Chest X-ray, PA view. Patient: 43 years old, sex F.
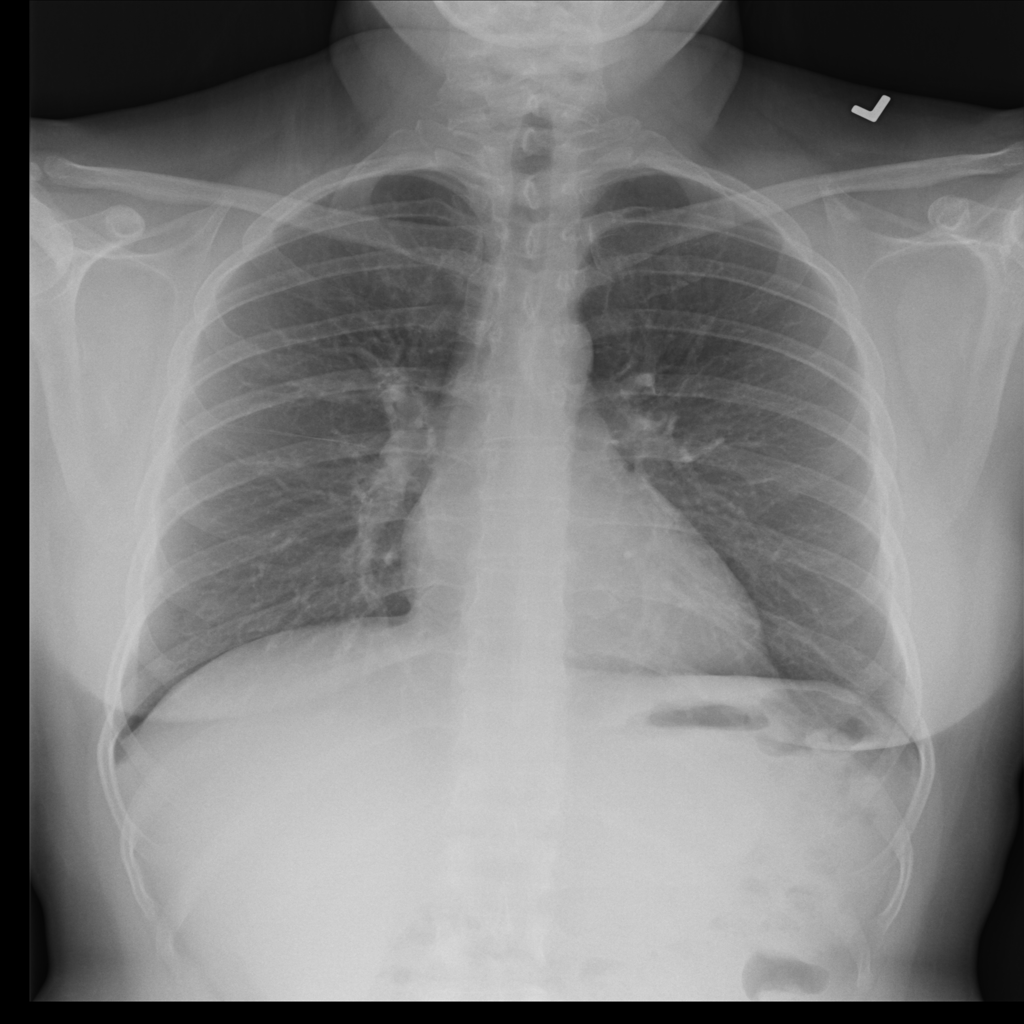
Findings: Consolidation